Field crop: maize
Growth stage: 2
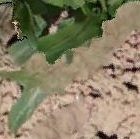
Species: maize